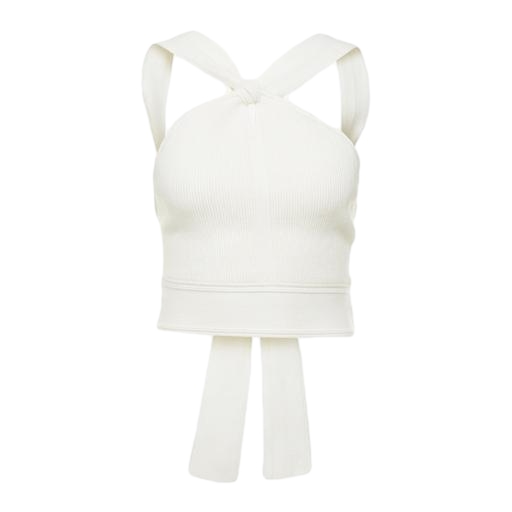
white tie-front tank, white indra tie-front top, white tie-detail top, white background